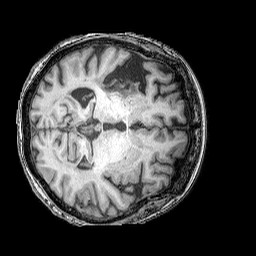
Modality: T1w
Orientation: axial
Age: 67
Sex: female
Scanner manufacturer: siemens
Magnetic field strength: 3 T
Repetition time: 2.25 s
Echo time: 0.00411 s